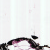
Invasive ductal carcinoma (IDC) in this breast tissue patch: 0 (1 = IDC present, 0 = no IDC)